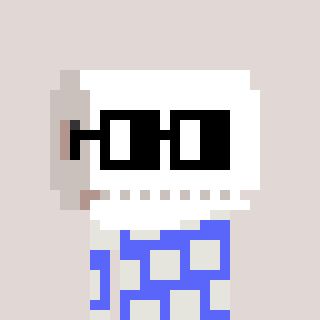
a pixel art character with square black glasses, a toiletpaper-full-shaped head and a purple-colored body on a warm background